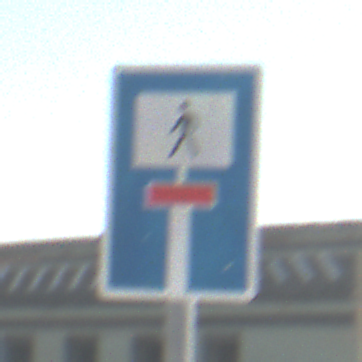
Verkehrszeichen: SackgasseFussgaengerDurchlaessig
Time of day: Midday
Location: Outdoor (Suburban)
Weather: PartlyCloudy
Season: NotSpecified
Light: Natural